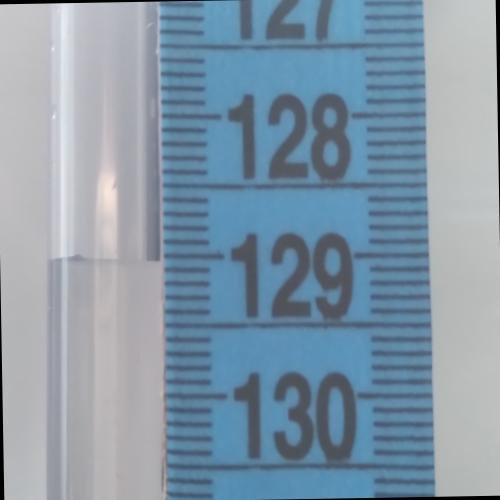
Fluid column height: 129.0 cm